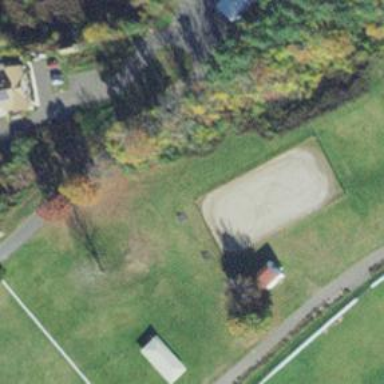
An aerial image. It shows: Fenced equestrian pitch for leisure land.